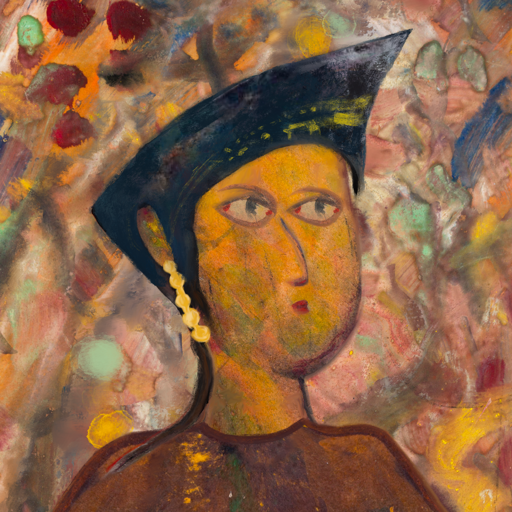
Background: Mother_And_Son_Mother, Head And Neck Side: Gypsy_Mother, Face Side: GypsyMother, Bust: Comrade, Hair Side: Blank, Head Accessory: Irani, Second Necklace: Blank, Necklace: Blank, Baby: Blank